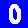
Digit: 0